Field crop: maize
Growth stage: 2
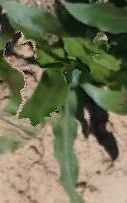
Species: maize